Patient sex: M
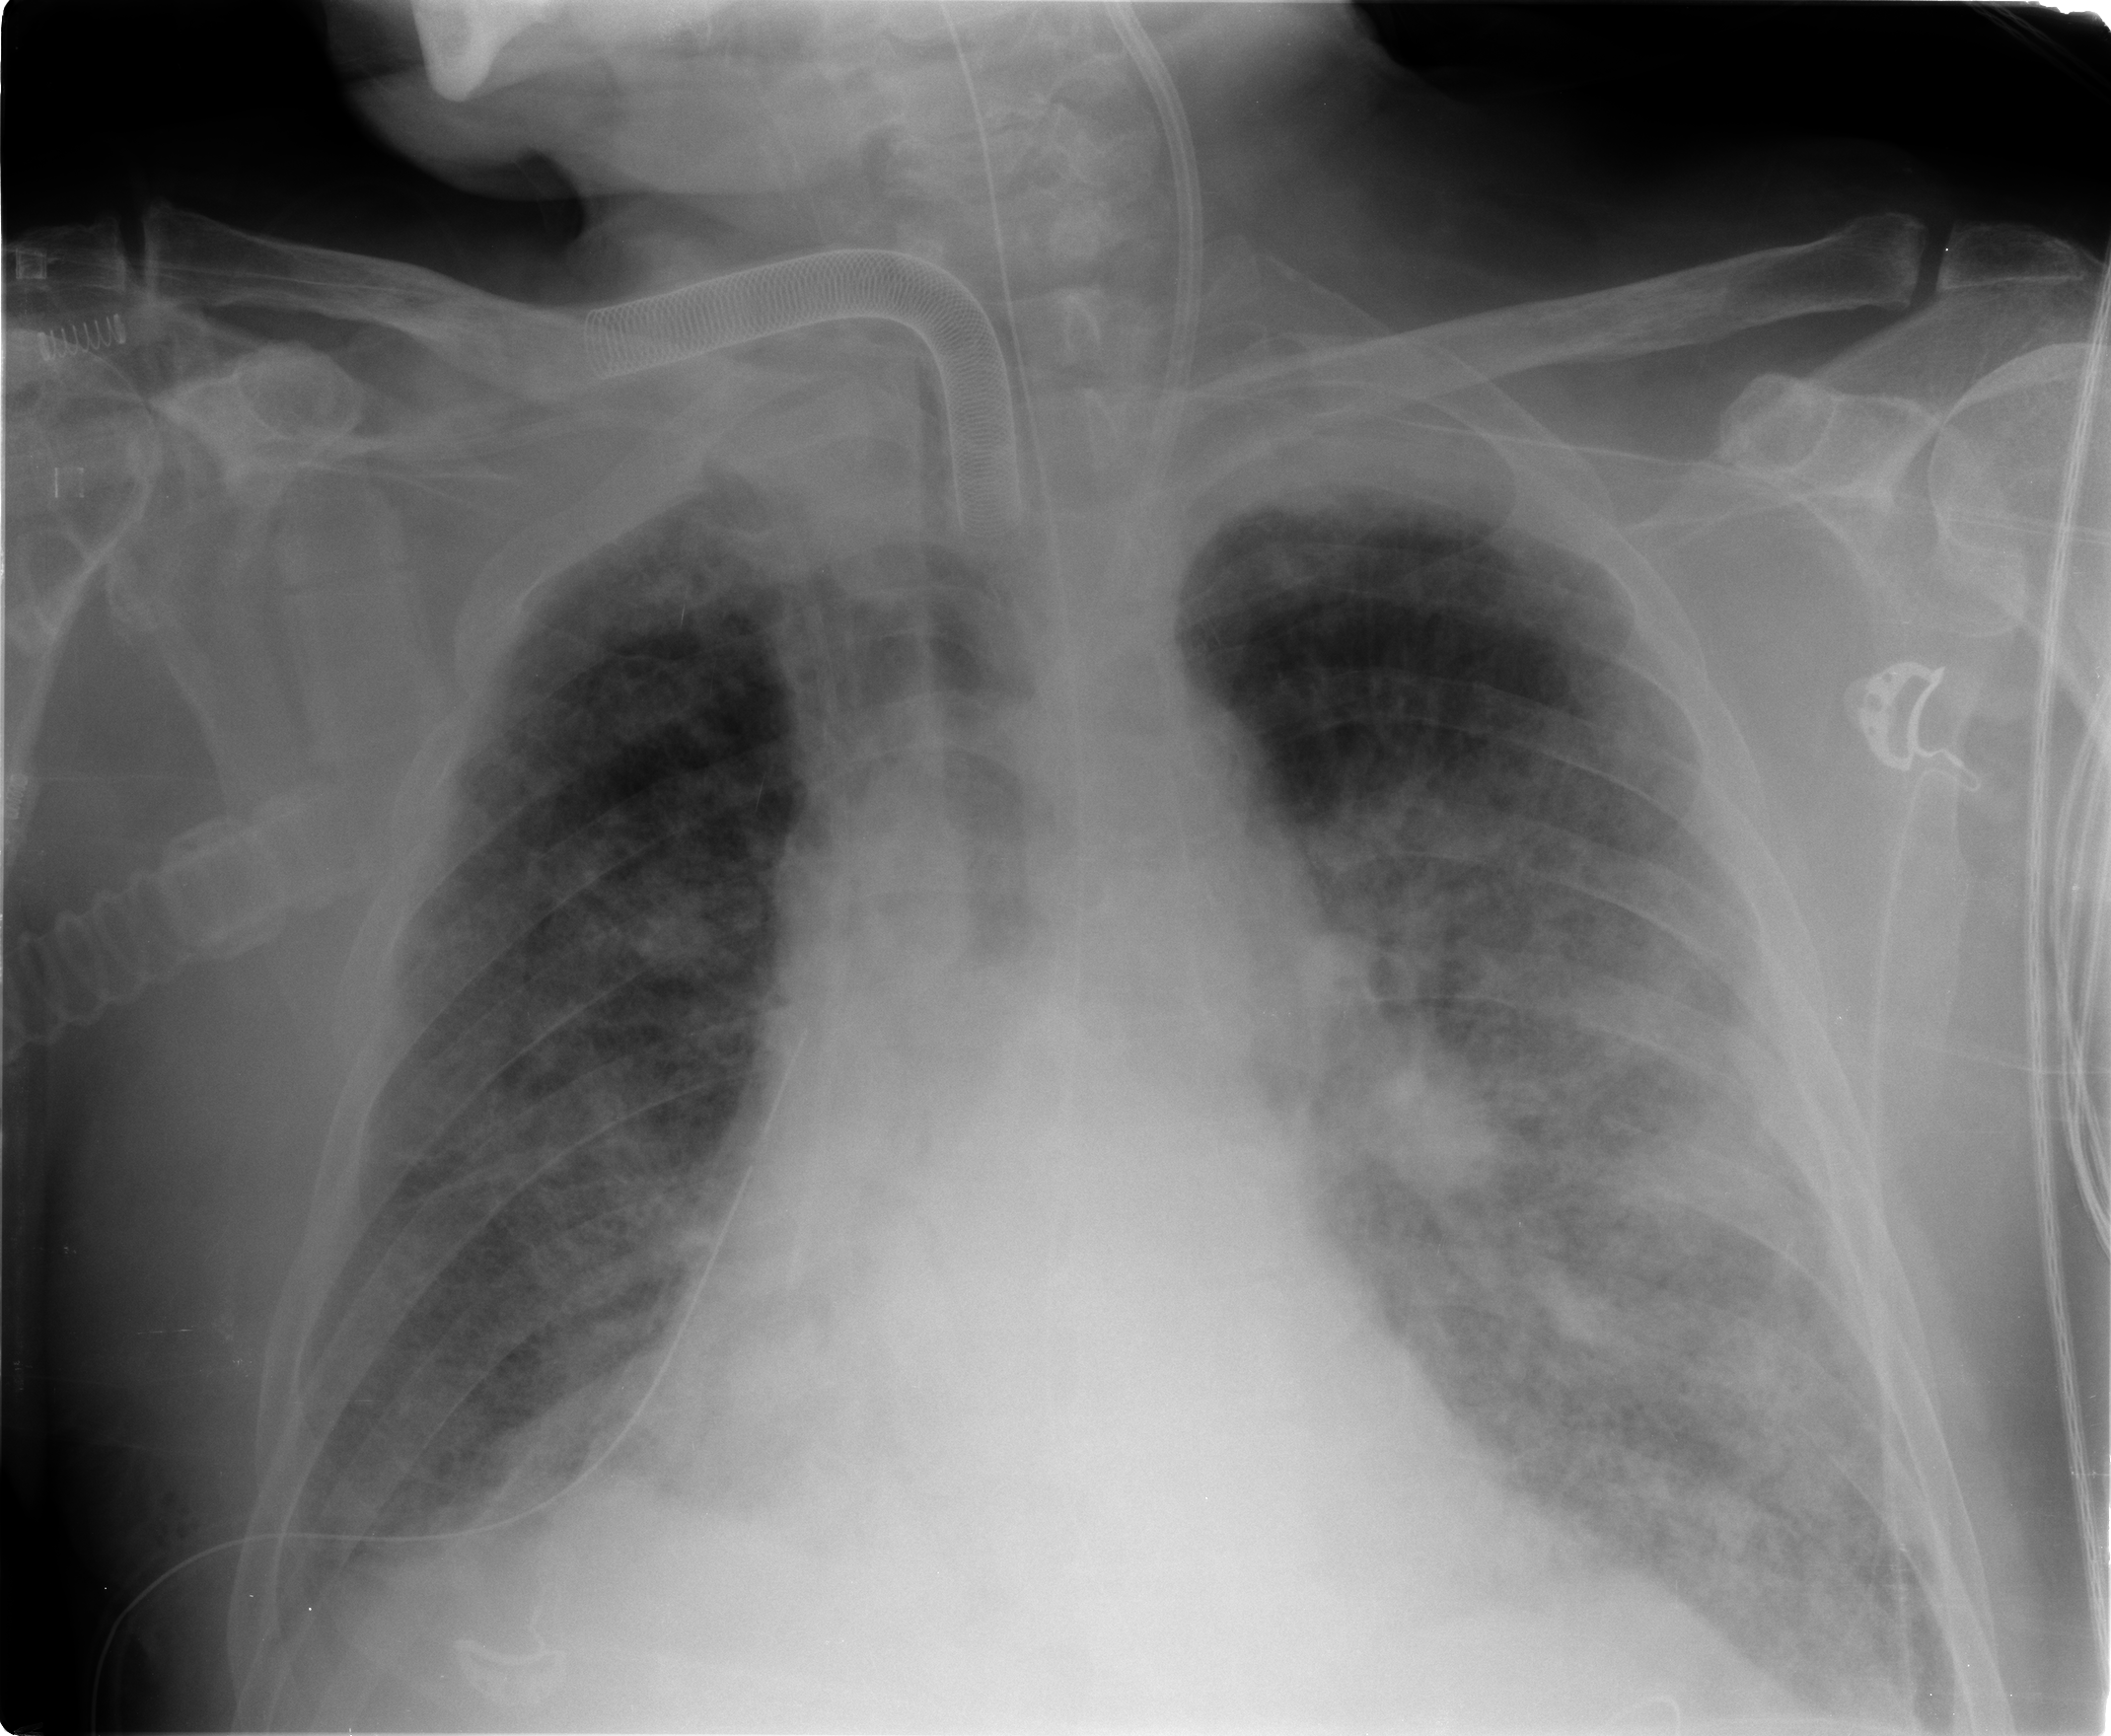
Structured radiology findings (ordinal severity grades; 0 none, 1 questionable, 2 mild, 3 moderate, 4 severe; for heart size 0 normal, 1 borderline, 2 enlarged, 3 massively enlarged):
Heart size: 0
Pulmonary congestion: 2
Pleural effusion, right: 2
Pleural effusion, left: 2
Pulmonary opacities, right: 3
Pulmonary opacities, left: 3
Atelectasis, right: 3
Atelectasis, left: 3